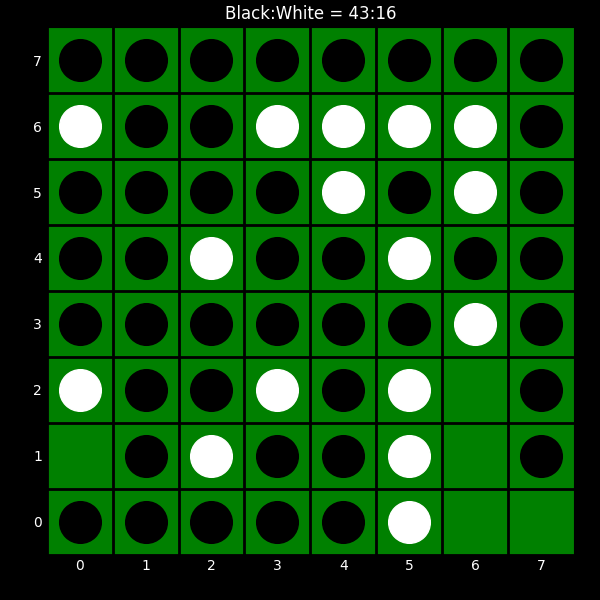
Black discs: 43
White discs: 16